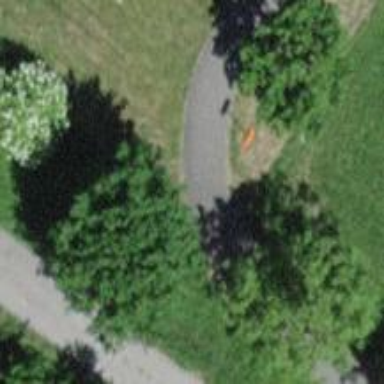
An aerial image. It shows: Pole with roofed pipeline marker.